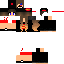
A female human skin with medium skin, wearing brown long hair dressed in a red hoodie and red pants, featuring a closed mouth.